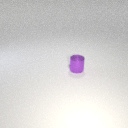
small purple metal cylinder